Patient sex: M
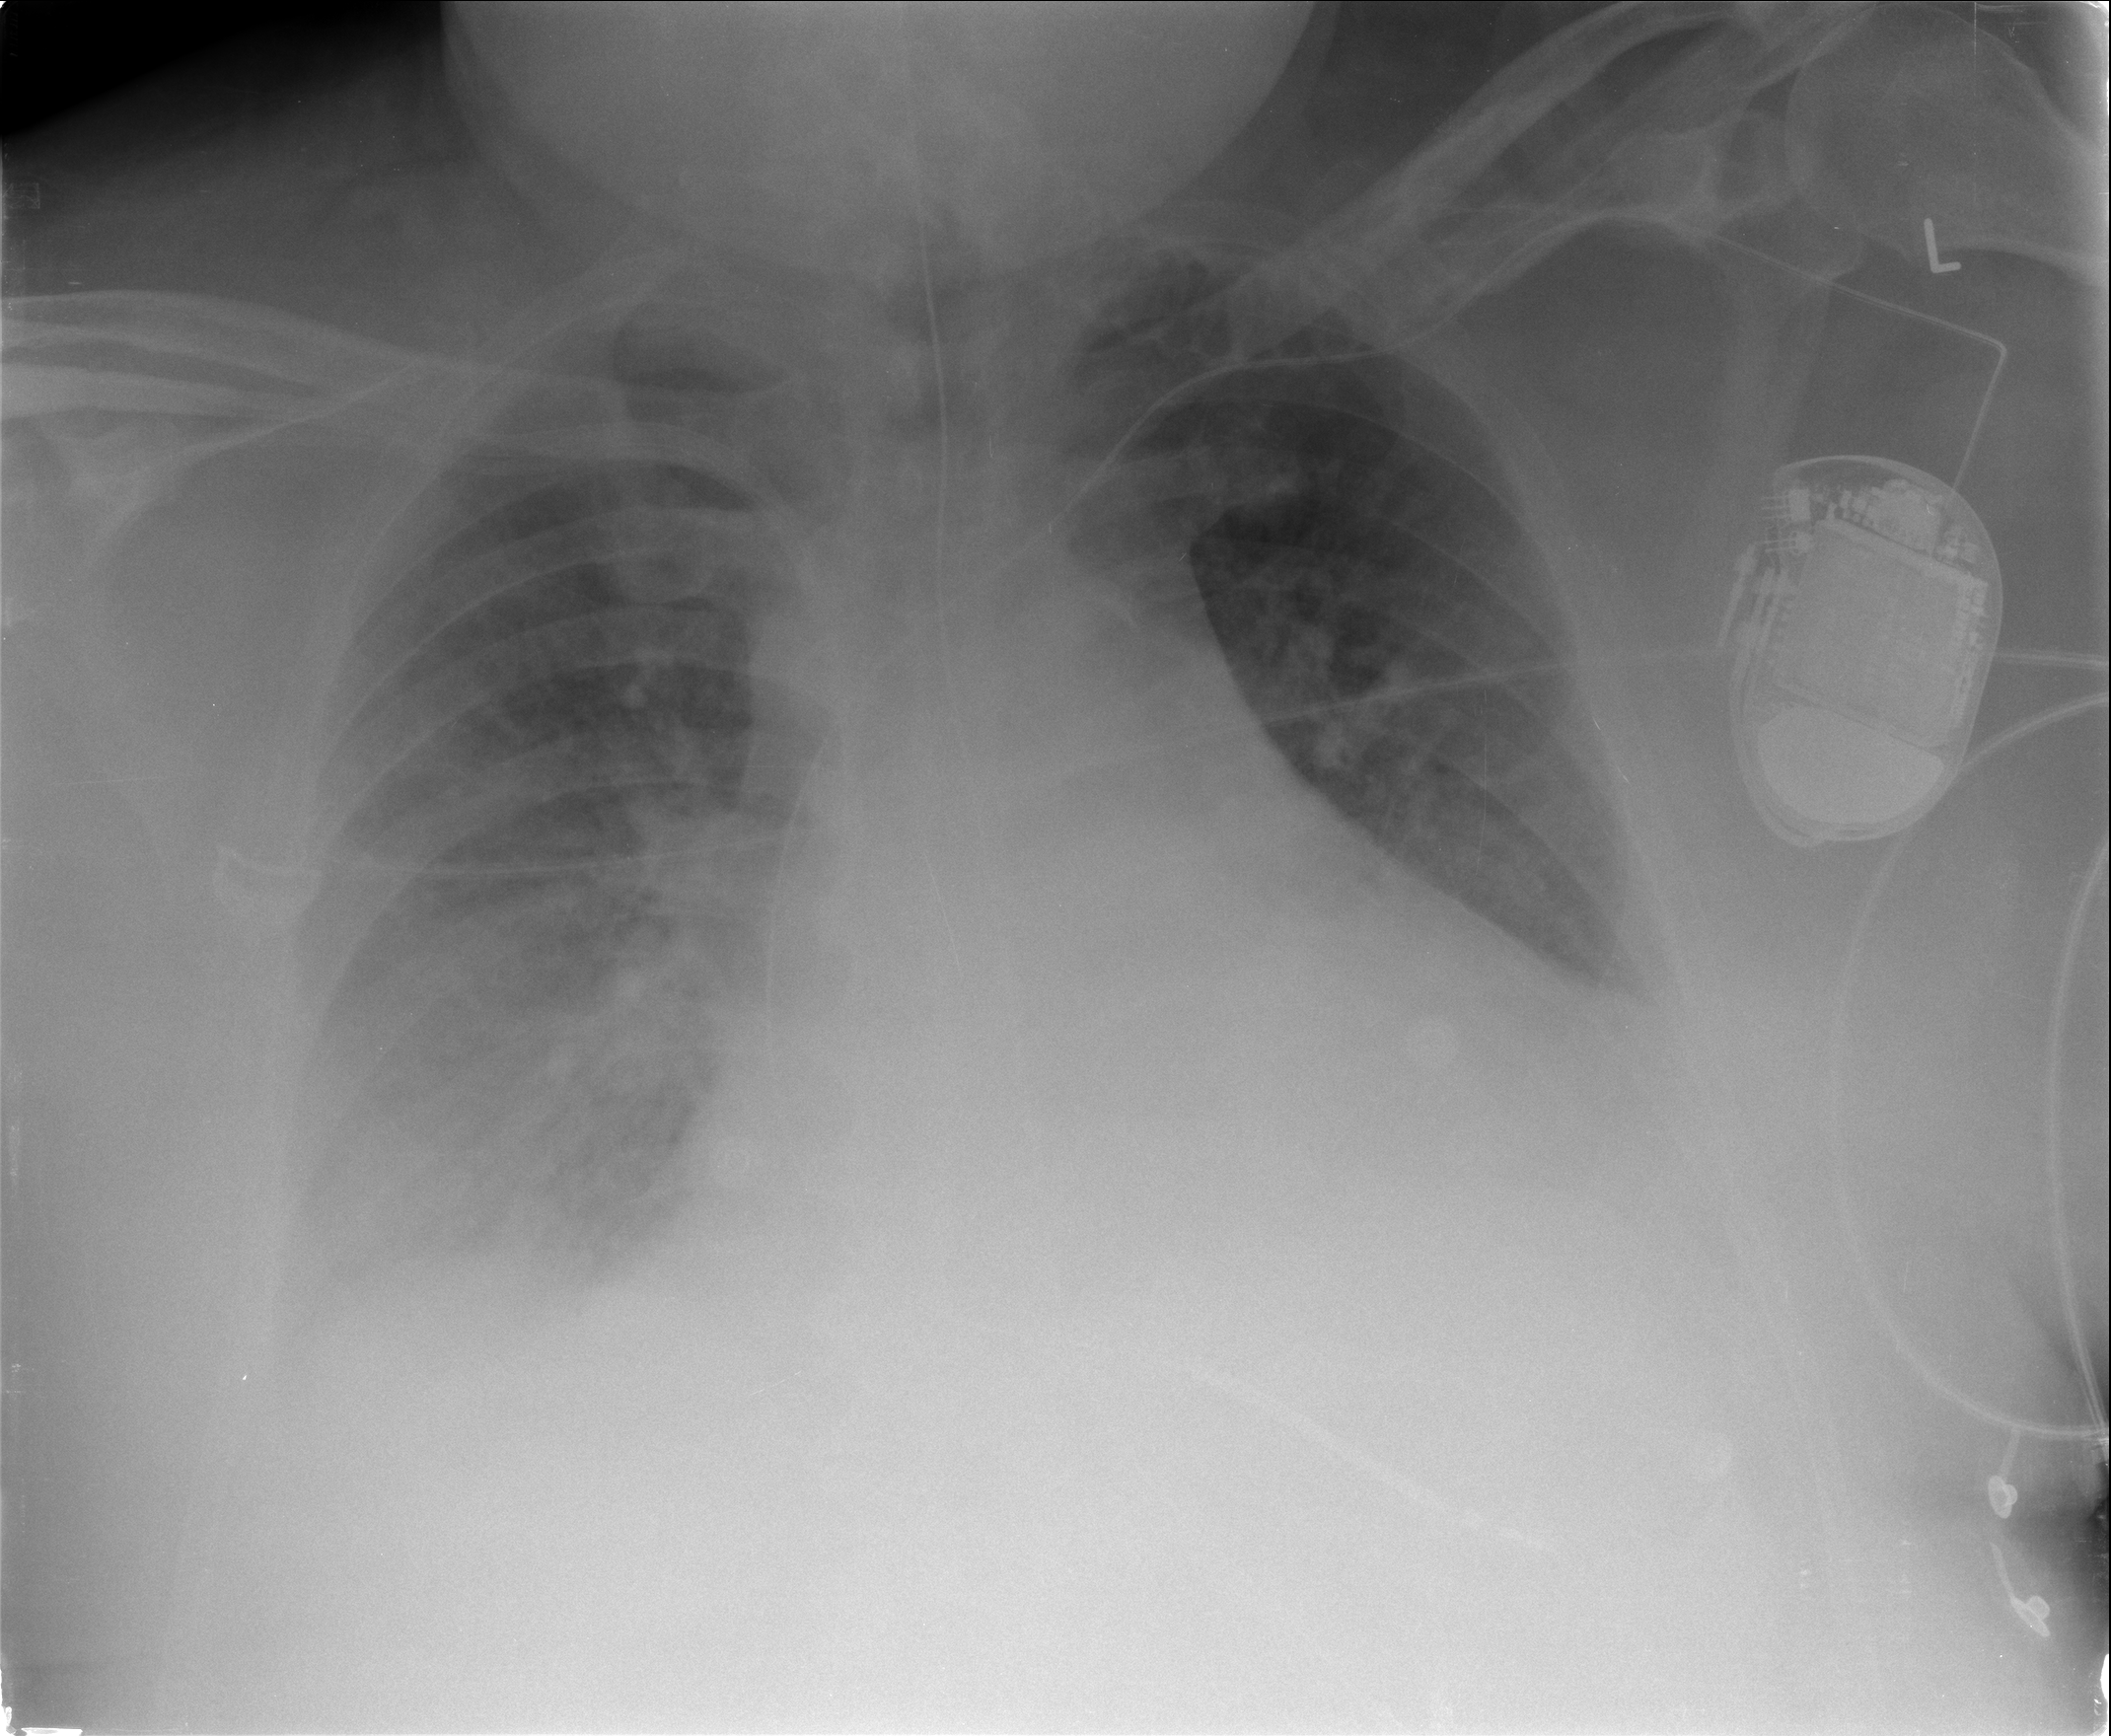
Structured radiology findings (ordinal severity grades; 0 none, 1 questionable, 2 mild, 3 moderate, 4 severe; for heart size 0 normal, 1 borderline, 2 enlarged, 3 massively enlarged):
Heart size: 2
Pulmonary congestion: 2
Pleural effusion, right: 2
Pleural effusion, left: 2
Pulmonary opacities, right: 2
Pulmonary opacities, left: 2
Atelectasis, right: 2
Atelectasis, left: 2